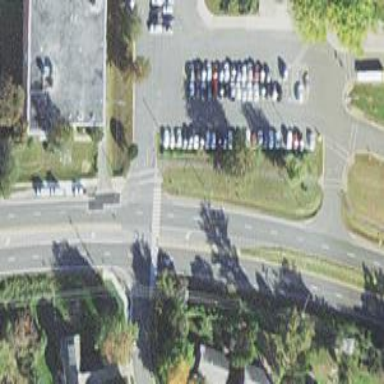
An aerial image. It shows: Uncontrolled road crossing with lines marking the way.